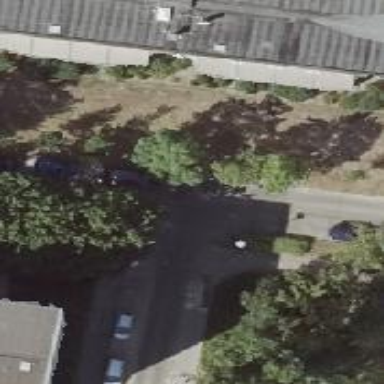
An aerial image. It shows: Residential road with concrete surface. There are separate sidewalks on both sides.